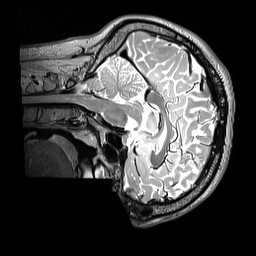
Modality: T2w
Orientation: sagittal
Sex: male
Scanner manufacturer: siemens
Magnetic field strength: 3 T
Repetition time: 3.2 s
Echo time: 0.409 s